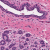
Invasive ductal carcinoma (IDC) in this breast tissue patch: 0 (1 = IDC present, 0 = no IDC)